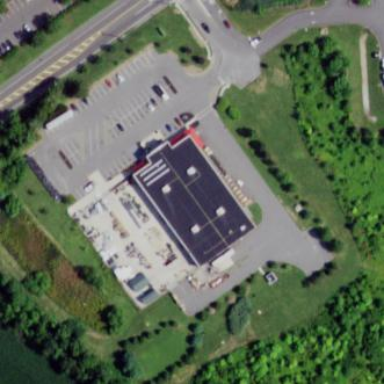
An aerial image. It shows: Retail building that serves as country store.